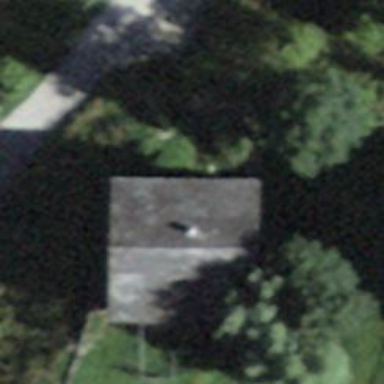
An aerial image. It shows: Building with ridge on the roof.